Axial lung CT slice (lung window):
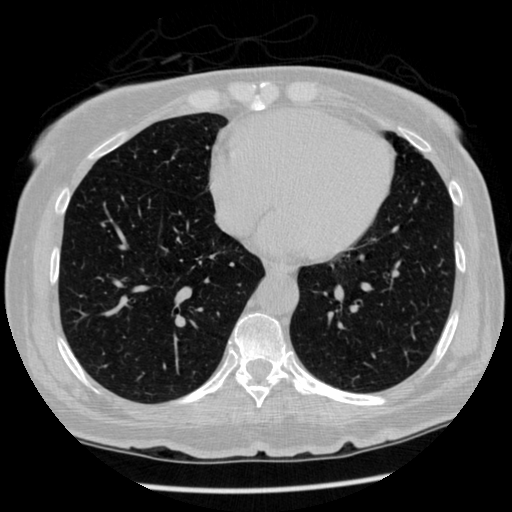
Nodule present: no